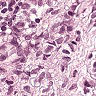
Metastatic tissue present: yes